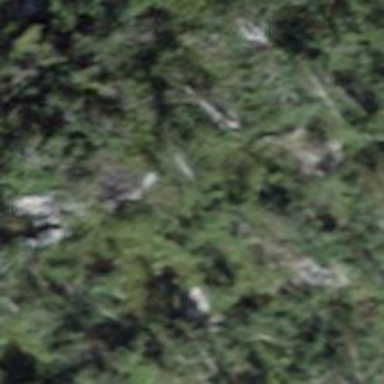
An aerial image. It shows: Natural cliff.